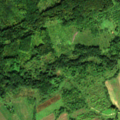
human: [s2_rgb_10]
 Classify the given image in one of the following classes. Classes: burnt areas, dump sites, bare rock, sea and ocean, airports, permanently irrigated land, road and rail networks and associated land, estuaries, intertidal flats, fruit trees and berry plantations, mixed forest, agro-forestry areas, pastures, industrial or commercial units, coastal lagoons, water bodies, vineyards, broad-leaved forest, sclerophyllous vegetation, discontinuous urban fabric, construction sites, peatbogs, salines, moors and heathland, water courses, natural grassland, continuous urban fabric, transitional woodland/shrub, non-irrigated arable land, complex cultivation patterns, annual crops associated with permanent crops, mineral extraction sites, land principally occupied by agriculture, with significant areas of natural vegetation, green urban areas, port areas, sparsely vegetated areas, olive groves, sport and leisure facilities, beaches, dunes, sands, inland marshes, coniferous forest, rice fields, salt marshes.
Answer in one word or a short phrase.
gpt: fruit trees and berry plantations, pastures, complex cultivation patterns, land principally occupied by agriculture, with significant areas of natural vegetation, broad-leaved forest, transitional woodland/shrub